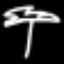
Label: palm tree